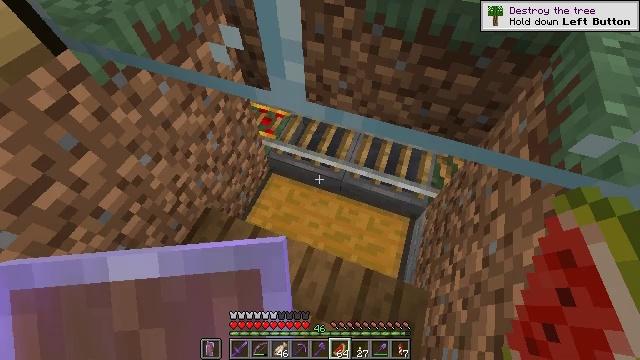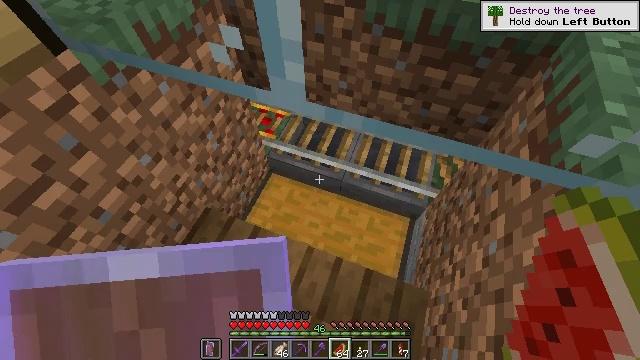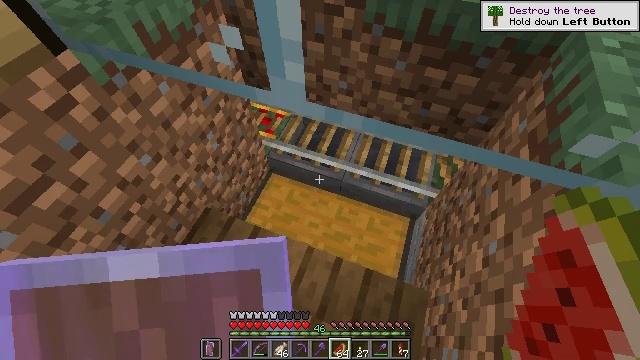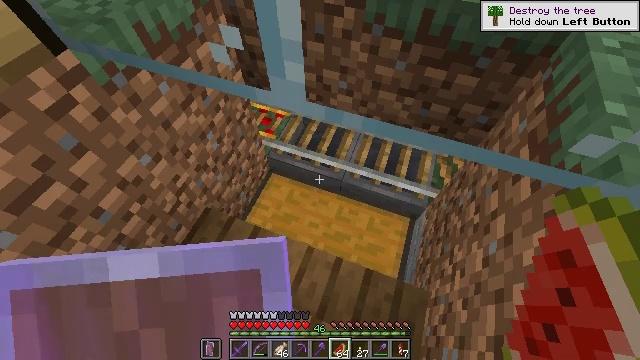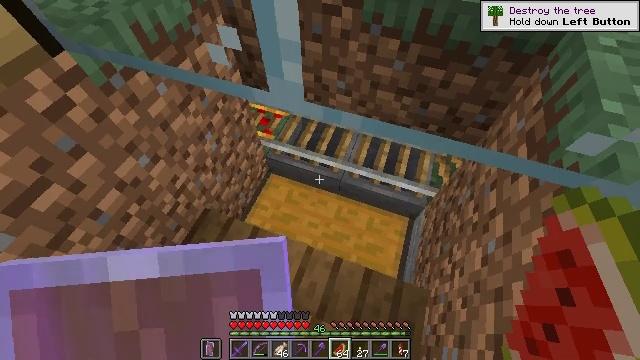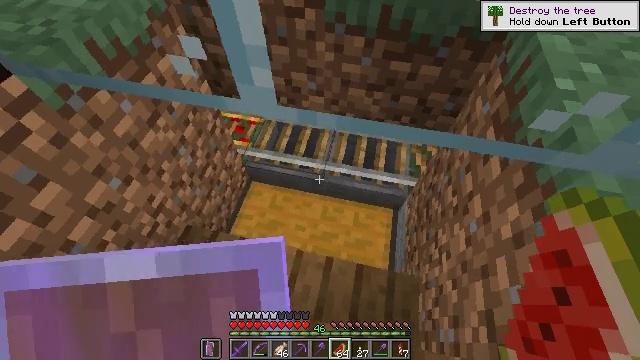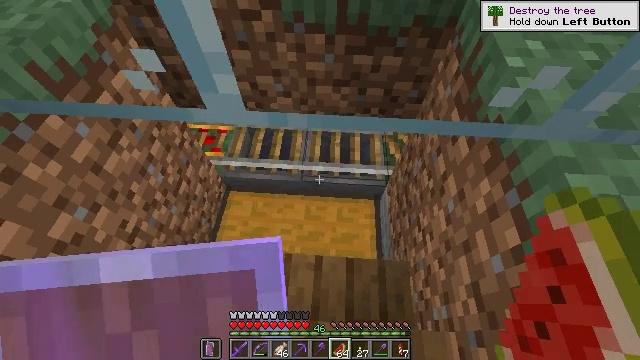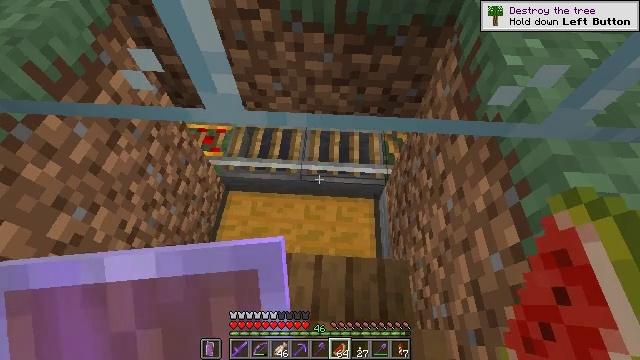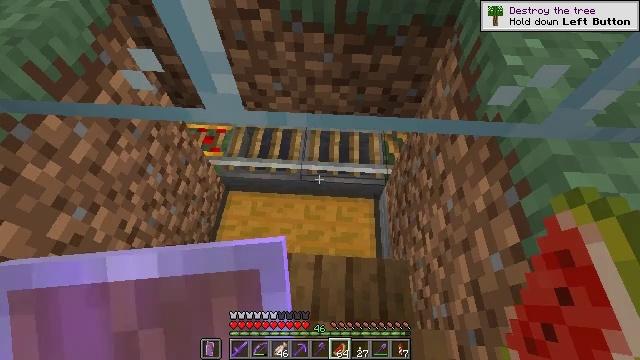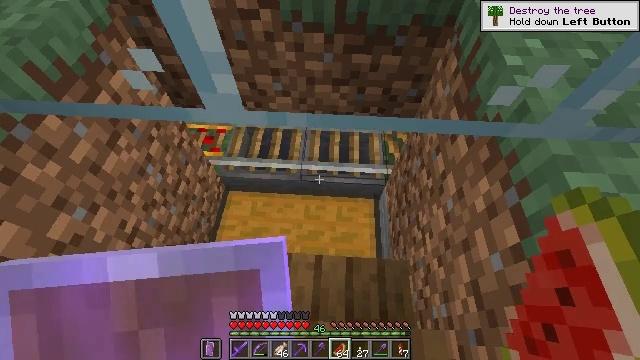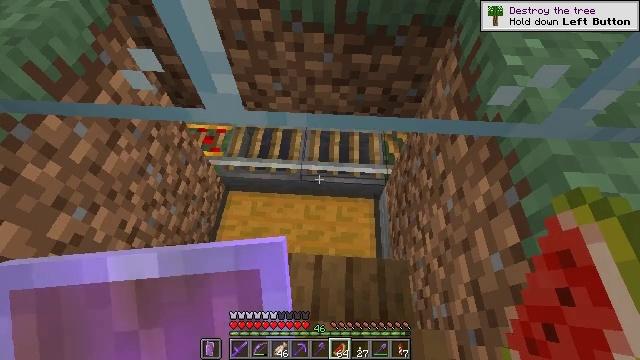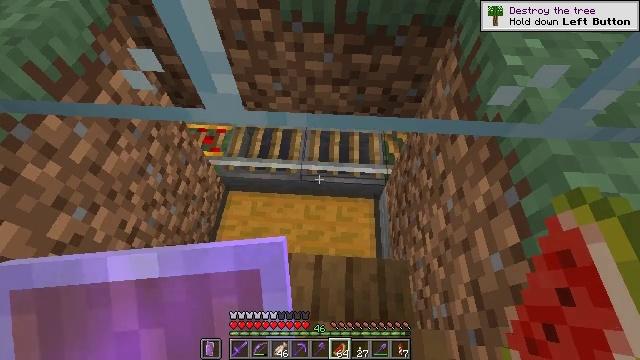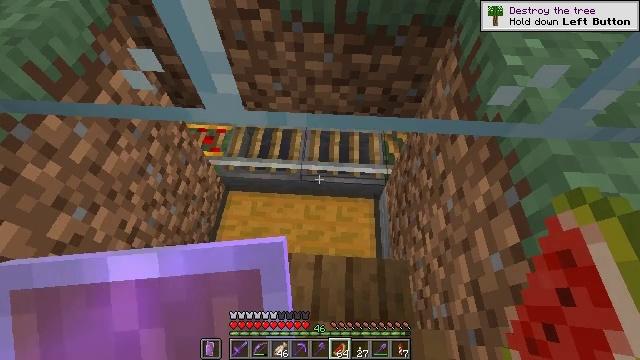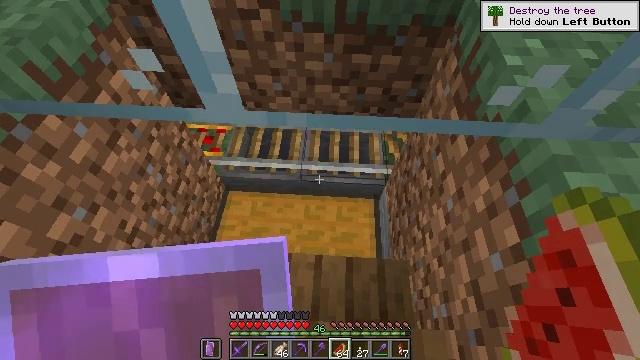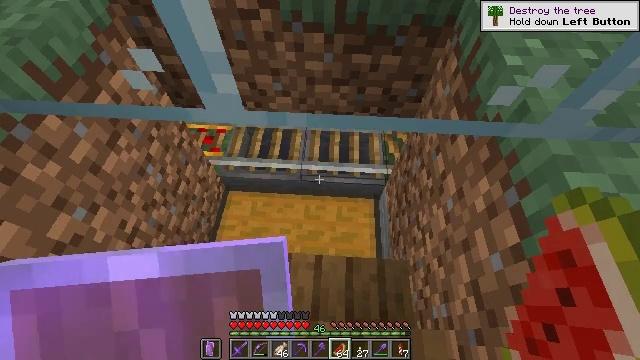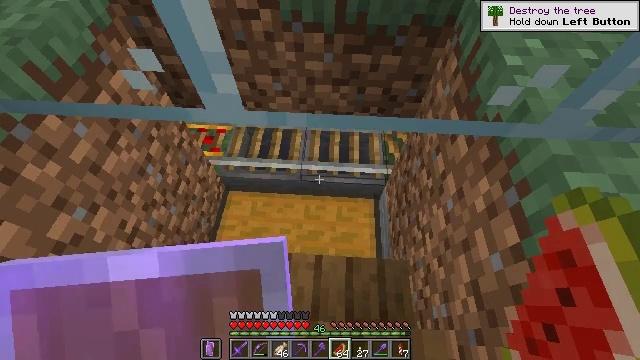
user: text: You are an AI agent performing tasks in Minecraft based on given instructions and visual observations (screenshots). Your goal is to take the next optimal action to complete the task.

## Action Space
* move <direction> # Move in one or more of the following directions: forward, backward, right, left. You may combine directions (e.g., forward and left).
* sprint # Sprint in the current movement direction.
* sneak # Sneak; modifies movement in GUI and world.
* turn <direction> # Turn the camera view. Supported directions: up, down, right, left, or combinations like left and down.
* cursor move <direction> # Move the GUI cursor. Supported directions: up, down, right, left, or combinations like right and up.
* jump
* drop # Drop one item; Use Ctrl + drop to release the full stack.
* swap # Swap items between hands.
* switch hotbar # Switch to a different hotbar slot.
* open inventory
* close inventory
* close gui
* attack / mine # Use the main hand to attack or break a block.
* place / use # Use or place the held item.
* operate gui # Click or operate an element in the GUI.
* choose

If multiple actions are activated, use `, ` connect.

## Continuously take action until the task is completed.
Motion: motion action
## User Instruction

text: Craft a melon.
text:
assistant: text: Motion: close gui
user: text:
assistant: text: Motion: no_op
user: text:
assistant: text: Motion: no_op
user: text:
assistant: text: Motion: no_op
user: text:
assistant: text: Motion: turn right
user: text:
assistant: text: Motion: turn right
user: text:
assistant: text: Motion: no_op
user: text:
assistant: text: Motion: no_op
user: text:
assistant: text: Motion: no_op
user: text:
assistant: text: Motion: no_op
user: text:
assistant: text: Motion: no_op
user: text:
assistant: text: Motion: no_op
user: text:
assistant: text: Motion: no_op
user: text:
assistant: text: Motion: no_op
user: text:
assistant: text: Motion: no_op
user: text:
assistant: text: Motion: no_op
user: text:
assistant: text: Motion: no_op
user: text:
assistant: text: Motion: no_op
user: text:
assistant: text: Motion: no_op
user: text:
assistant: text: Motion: no_op
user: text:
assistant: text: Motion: turn left
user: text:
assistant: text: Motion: no_op
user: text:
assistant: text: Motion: no_op
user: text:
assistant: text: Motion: no_op
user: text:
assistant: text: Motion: no_op
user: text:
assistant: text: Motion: no_op
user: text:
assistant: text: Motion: turn right
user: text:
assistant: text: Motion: no_op
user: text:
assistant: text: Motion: no_op
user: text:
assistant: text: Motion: use / place